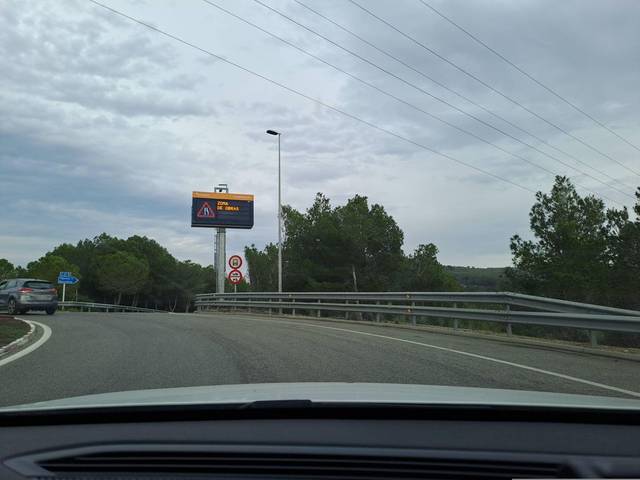
Region: Spain
Coordinates: 41.206, 1.571